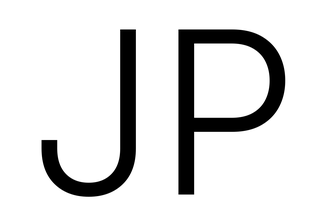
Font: Inter_Light